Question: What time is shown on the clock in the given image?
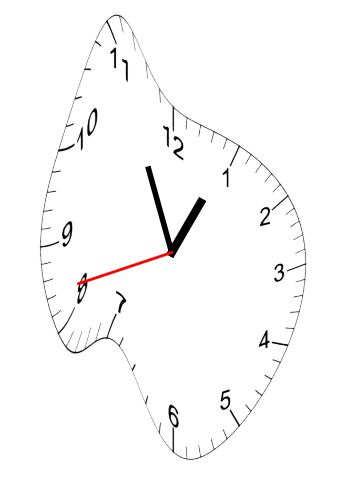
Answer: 12:55:42